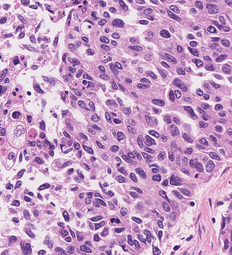
Tumor epithelial tissue: yes
Tumor-associated stroma tissue: yes
Normal tissue: no